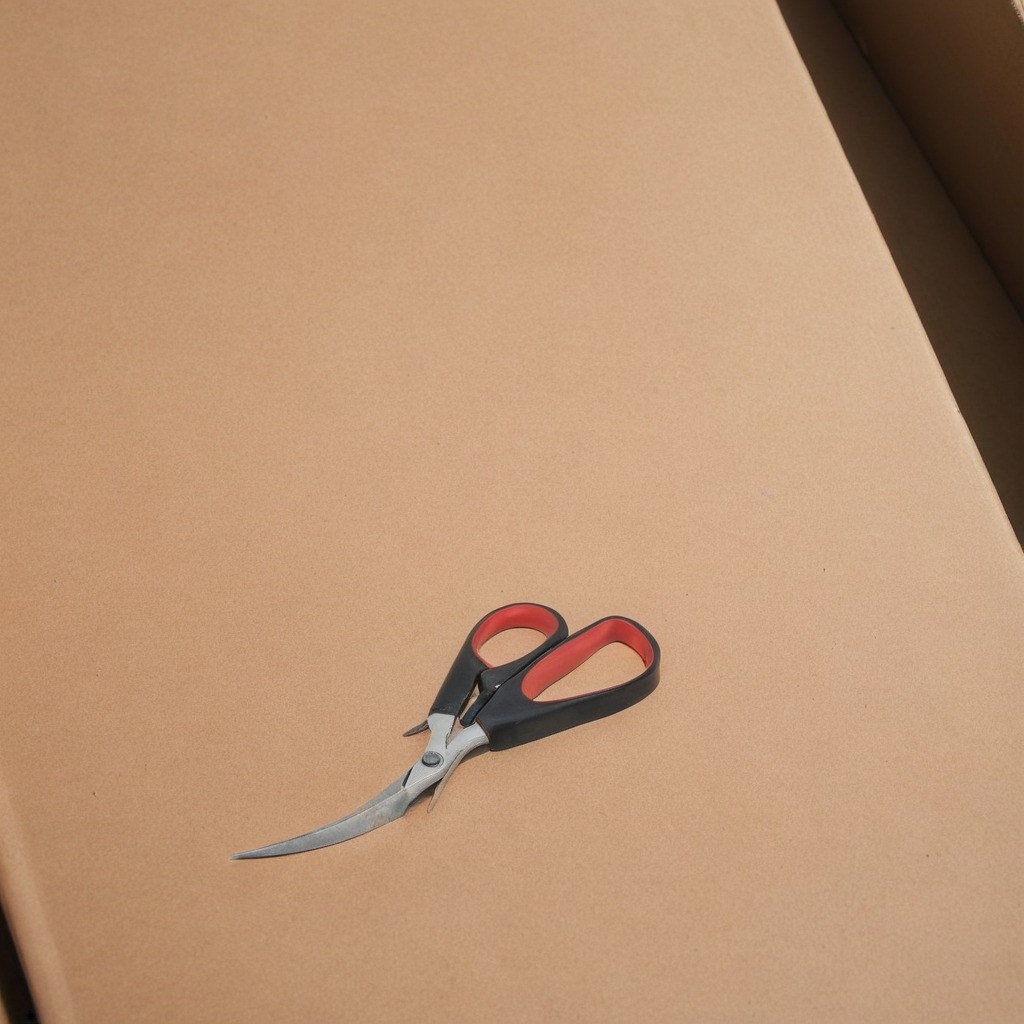
A scissor lying on a clean dry cardboard box surface in an outdoor workshop during daytime bright natural light soft shadows slightly creased but